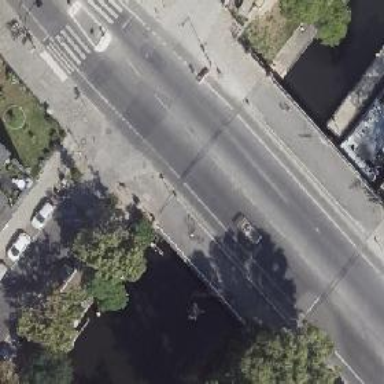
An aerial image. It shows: Secondary road bridge with asphalt surface. There are sidewalks on both sides and exclusive cycle lanes on both sides as well.